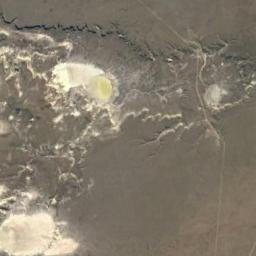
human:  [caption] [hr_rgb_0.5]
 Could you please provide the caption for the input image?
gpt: The brown desert covers the white bare land .

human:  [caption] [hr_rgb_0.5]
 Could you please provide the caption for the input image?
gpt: The desert is full of black sand .

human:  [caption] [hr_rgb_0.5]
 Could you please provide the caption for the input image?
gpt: The desert has dark gray soil and white rocks and a river and a road go through the desert .

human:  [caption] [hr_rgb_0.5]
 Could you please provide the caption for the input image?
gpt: There are some bare rocks in this desert .

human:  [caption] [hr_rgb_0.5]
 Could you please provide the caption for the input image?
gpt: A desert with some white bare land and canyons .